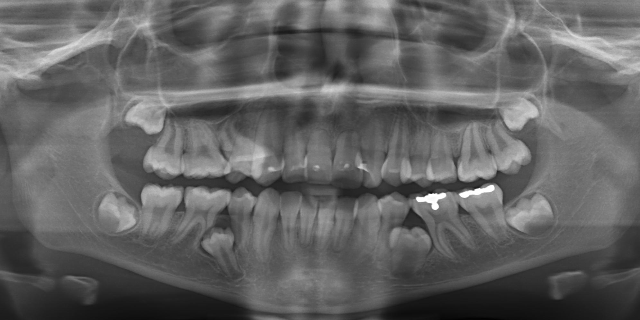
adult